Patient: sex F, age 83
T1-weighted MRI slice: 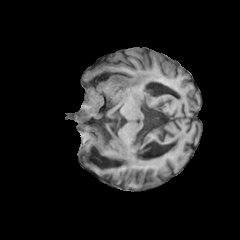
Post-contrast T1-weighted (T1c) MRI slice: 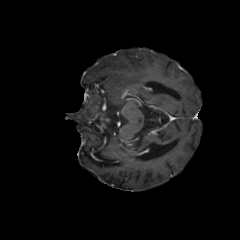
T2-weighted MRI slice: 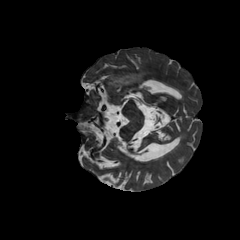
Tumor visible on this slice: yes
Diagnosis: Glioblastoma, IDH-wildtype
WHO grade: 4